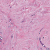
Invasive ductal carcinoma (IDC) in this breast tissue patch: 1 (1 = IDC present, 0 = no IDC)